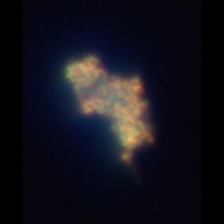
Taxon: Unknown_detritus
Group: Unknown